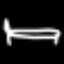
Label: bed